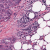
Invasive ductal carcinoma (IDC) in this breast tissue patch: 0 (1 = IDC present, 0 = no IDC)